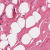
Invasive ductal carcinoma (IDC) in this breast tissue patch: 0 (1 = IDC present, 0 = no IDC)